Question: I have a combobox in a form1 and a datagridview in another form2.
I want to get the combobox selected with a value from the datagridview in the second form
I use the code below in form2 and it works:
'''
Private Sub DataGridView1_CellDoubleClick(ByVal sender As Object, ByVal e As System.Windows.Forms.DataGridViewCellEventArgs) Handles DataGridView1.CellDoubleClick
form1.CBO_fournisseur.Text = DataGridView1.Rows(e.RowIndex).Cells(0).Value.ToString
Me.Close()
End Sub
'''
But what I want to do is that the name of the form is passed dynamically to avoid using and IFELSE clause to enumerate all the forms I have in my project that use form2
'''
Private Sub DataGridView1_CellDoubleClick(ByVal sender As Object, ByVal e As System.Windows.Forms.DataGridViewCellEventArgs) Handles DataGridView1.CellDoubleClick
If formbon2.Name = "FRM_BN_RECEPTION_CUIR" Then
FRM_BN_RECEPTION_CUIR.CBO_fournisseur.Text = DataGridView1.Rows(e.RowIndex).Cells(0).Value.ToString
ElseIf formbon2.Name = "frm_reception_acc_provisoire" Then
frm_reception_acc_provisoire.CBO_1.Text = DataGridView1.Rows(e.RowIndex).Cells(0).Value.ToString
End If
Me.Close()
End Sub
'''

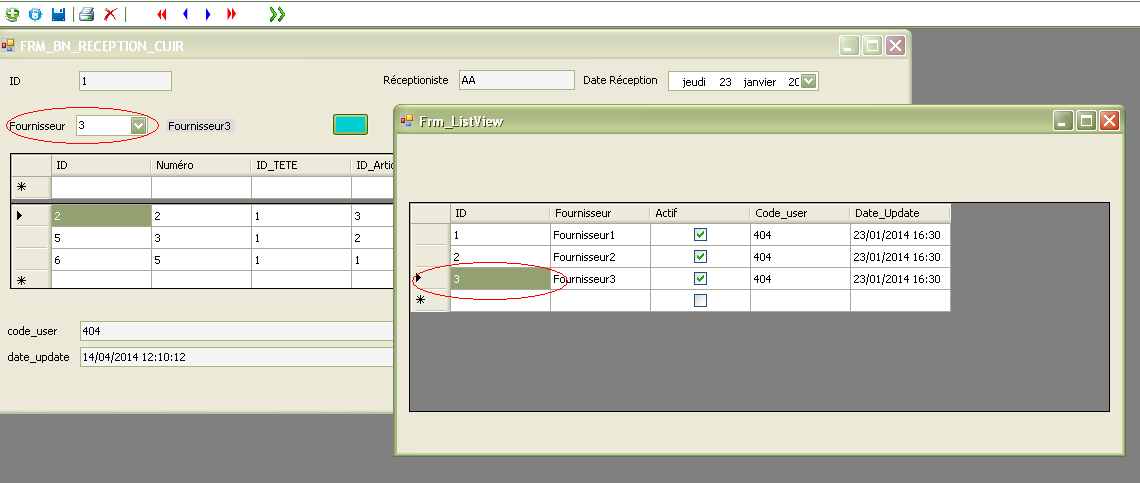
Answer: I think I've got what you want to do. I strongly suggest you stop using the Form as a Shared resource.
Use a constructor like this in your Form2:
'''
Private ParentFormCombo as Combobox
Public Sub New(ByVal pCmb as Combobox)
ParentFormCombo = pCmb
End Sub
'''
Then in your doubleclick you just change the text of ParentFormCombo
'''
ParentFormCombo.Text = DataGridView1.Rows(e.RowIndex).Cells(0).Value.ToString
'''
Then you have to stop using:
'''
FrmList_View.Show()
'''
Now you should always use the constructor instead (New()). So do the following instead:
'''
Dim f As New FrmList_View(CBO_fournisseur)
'or
Dim f As New FrmList_View(CBO_1)
f.Show()
'''